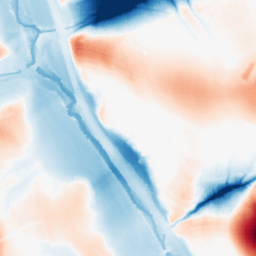
Category: morphological
Decomposition family: tophat_combined
Decomposition parameters: size: 50
Upsampling method: sinc_hamming
Upsampling parameters: scale: 8
kernel_size: 16
Upsampling scale: 8